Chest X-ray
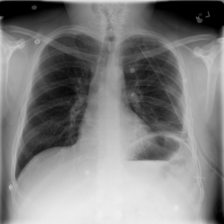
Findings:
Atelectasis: positive
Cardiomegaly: negative
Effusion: negative
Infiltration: negative
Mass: negative
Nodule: negative
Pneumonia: negative
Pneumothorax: negative
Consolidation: negative
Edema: negative
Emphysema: positive
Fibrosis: negative
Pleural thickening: negative
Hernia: negative